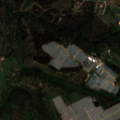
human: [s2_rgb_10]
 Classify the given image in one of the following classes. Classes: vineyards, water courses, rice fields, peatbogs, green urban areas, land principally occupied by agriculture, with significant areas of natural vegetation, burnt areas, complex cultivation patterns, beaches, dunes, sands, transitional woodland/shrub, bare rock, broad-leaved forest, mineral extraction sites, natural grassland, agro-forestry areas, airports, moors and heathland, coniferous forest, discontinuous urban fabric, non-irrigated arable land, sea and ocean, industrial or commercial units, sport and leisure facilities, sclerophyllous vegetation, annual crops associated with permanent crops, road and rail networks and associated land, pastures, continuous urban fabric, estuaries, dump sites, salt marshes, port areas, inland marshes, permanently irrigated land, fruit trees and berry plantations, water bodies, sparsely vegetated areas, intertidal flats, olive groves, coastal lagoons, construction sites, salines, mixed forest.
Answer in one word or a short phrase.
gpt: non-irrigated arable land, permanently irrigated land, complex cultivation patterns, broad-leaved forest